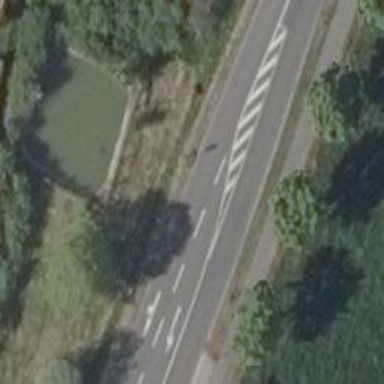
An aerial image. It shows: Primary road with asphalt surface.